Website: macys
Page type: billing-address
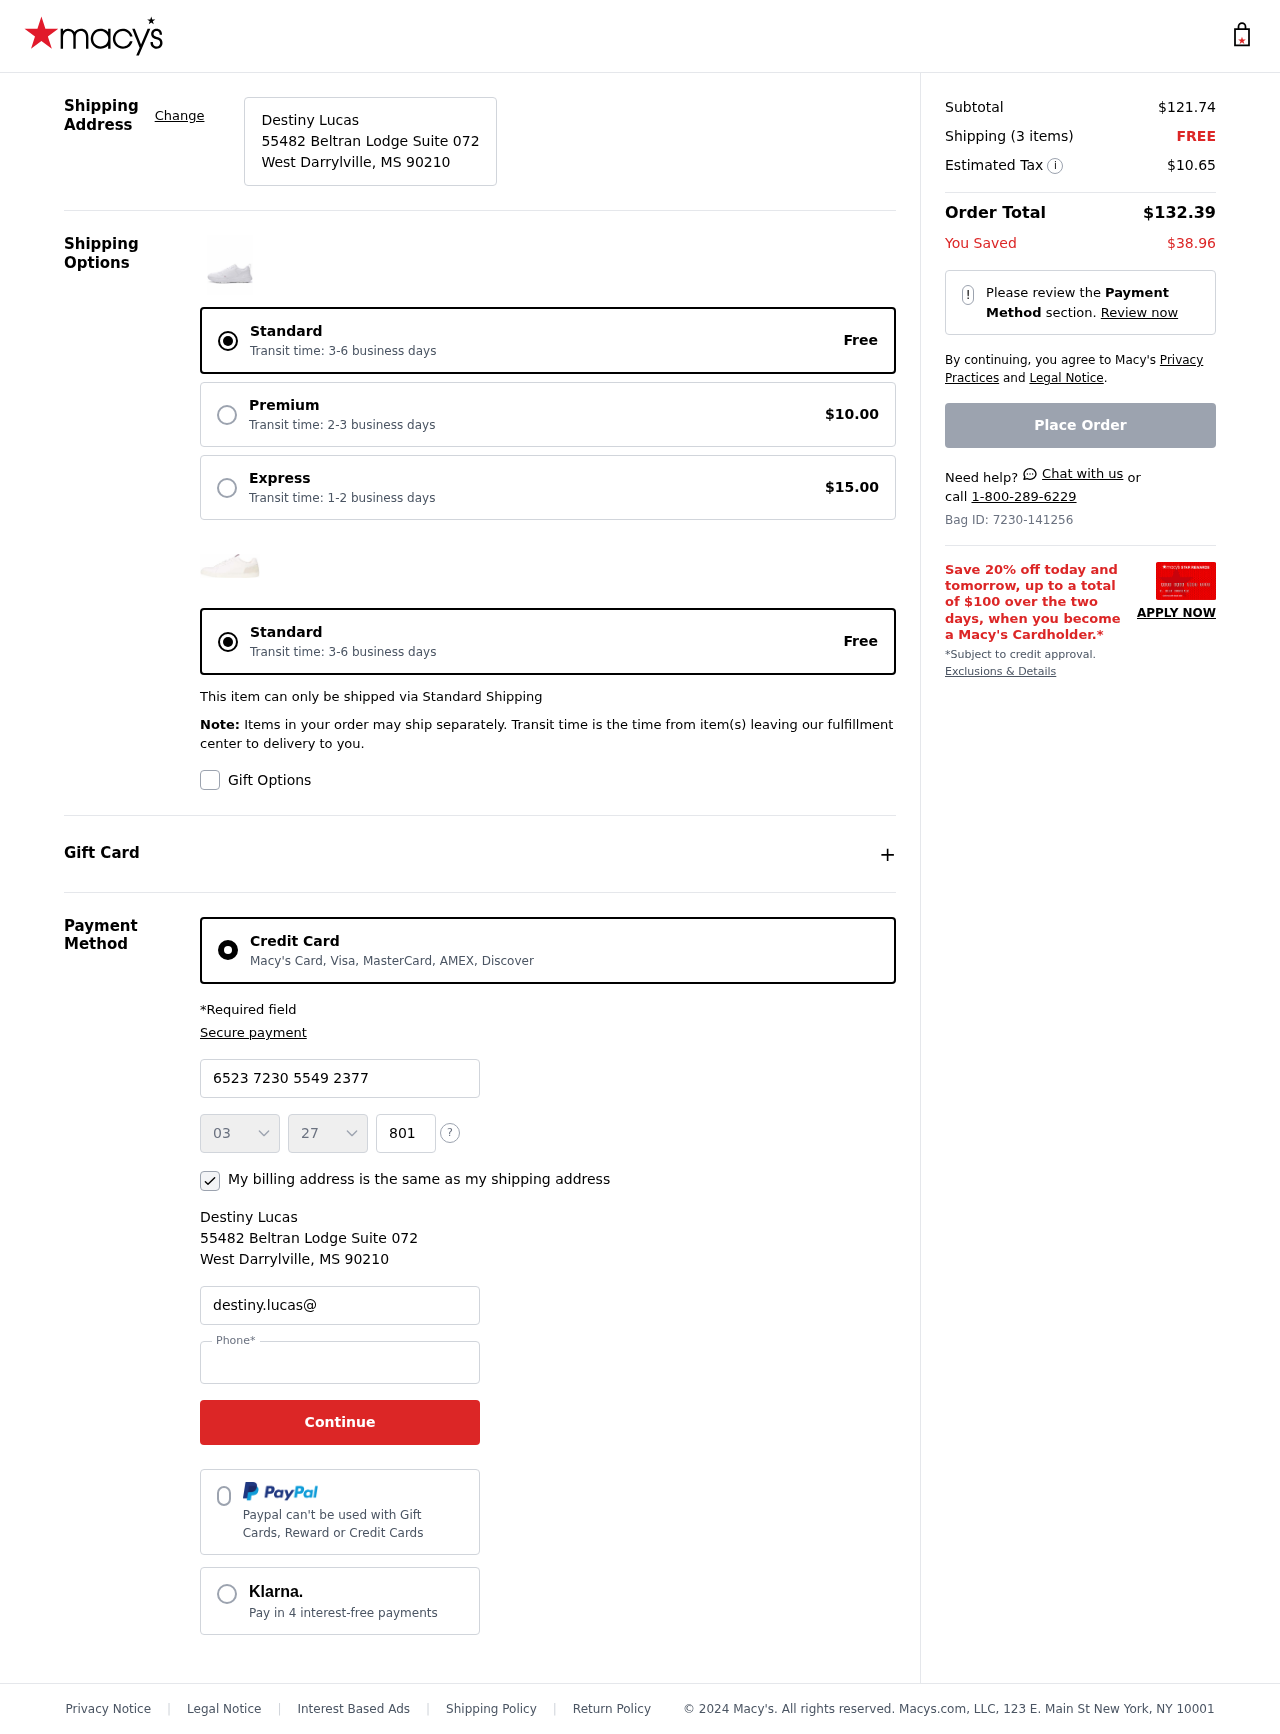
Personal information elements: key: PII_CARD_CVV
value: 801
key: PII_CARD_EXPIRY_MONTH
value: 03
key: PII_CARD_EXPIRY_YEAR
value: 27
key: PII_CARD_NUMBER
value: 6523 7230 5549 2377
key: PII_CITY_STATE_ZIP
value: West Darrylville, MS 90210
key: PII_EMAIL
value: destiny.lucas@gmail.com
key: PII_FULLNAME
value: Destiny Lucas
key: PII_PHONE
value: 4517531324
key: PII_STREET
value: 55482 Beltran Lodge Suite 072
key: PII_FULLNAME2
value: Destiny Lucas
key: PII_CITY
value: West Darrylville
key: PII_STATE_ABBR
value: MS
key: PII_POSTCODE
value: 90210
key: PII_POSTCODE_FULL
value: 90210
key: PII_CITY_STATE
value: West Darrylville, MS
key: PII_POSTCODE_NUMERIC
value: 90210
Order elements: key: ORDER_SUBTOTAL
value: $121.74
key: ORDER_NUM_ITEMS
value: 3
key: ORDER_SHIPPING_COST
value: FREE
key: ORDER_TAX
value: $10.65
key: ORDER_TOTAL
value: $132.39
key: ORDER_SAVINGS
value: $38.96
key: ORDER_ID
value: Bag ID: 7230-141256